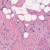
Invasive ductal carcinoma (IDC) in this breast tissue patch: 1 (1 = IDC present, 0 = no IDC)